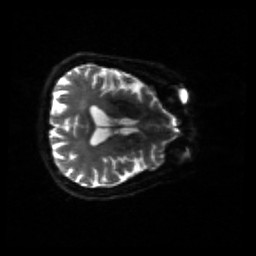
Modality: sbref
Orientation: axial
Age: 67
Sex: female
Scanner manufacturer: siemens
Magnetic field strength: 3 T
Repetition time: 4.71 s
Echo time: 0.0906 s